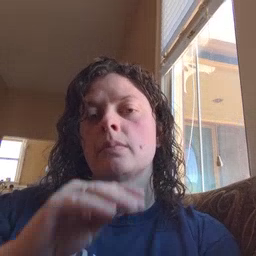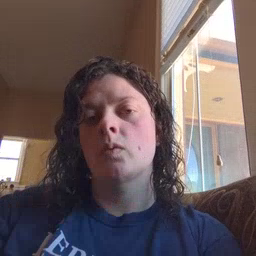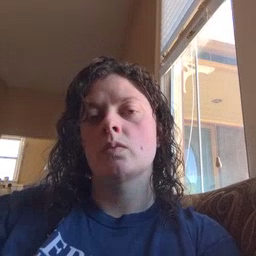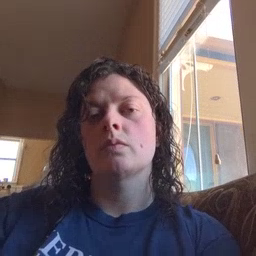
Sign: blow